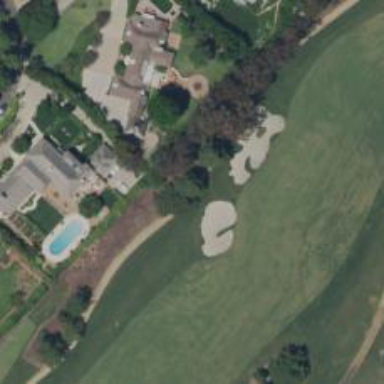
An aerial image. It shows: Golf cartpath that is also road path.